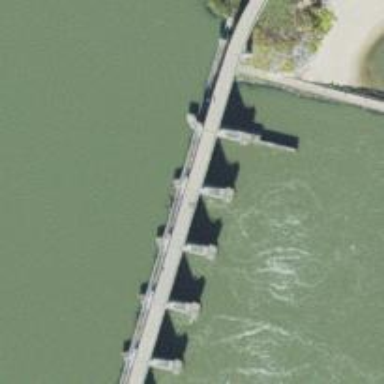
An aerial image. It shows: Bridge supported by pillars.